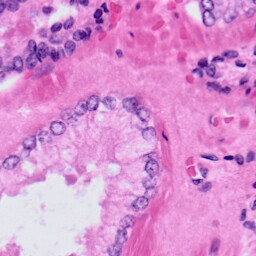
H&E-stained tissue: Prostate